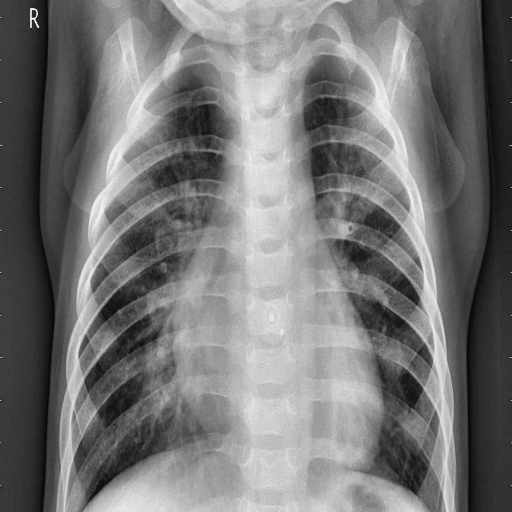
Finding: PNEUMONIA